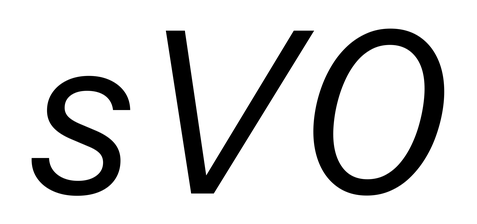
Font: InstrumentSans-Italic_Italic